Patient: sex F, age 74
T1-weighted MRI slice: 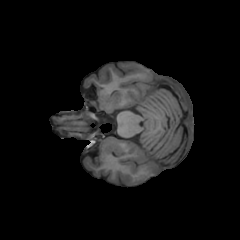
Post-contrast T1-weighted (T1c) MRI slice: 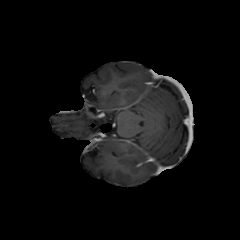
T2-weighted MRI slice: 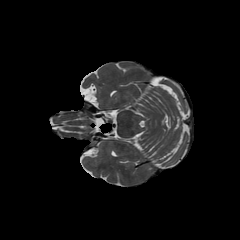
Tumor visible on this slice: no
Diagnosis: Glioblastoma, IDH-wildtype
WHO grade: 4